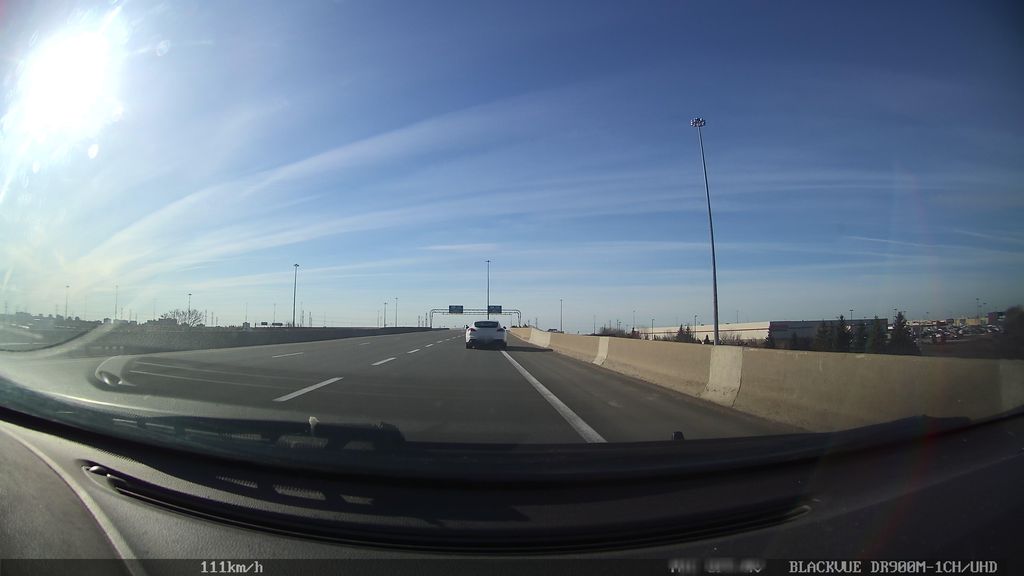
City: toronto